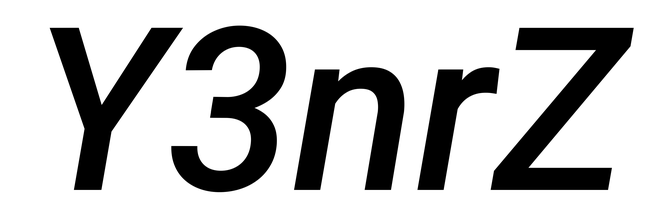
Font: Roboto-Italic_Medium_Italic